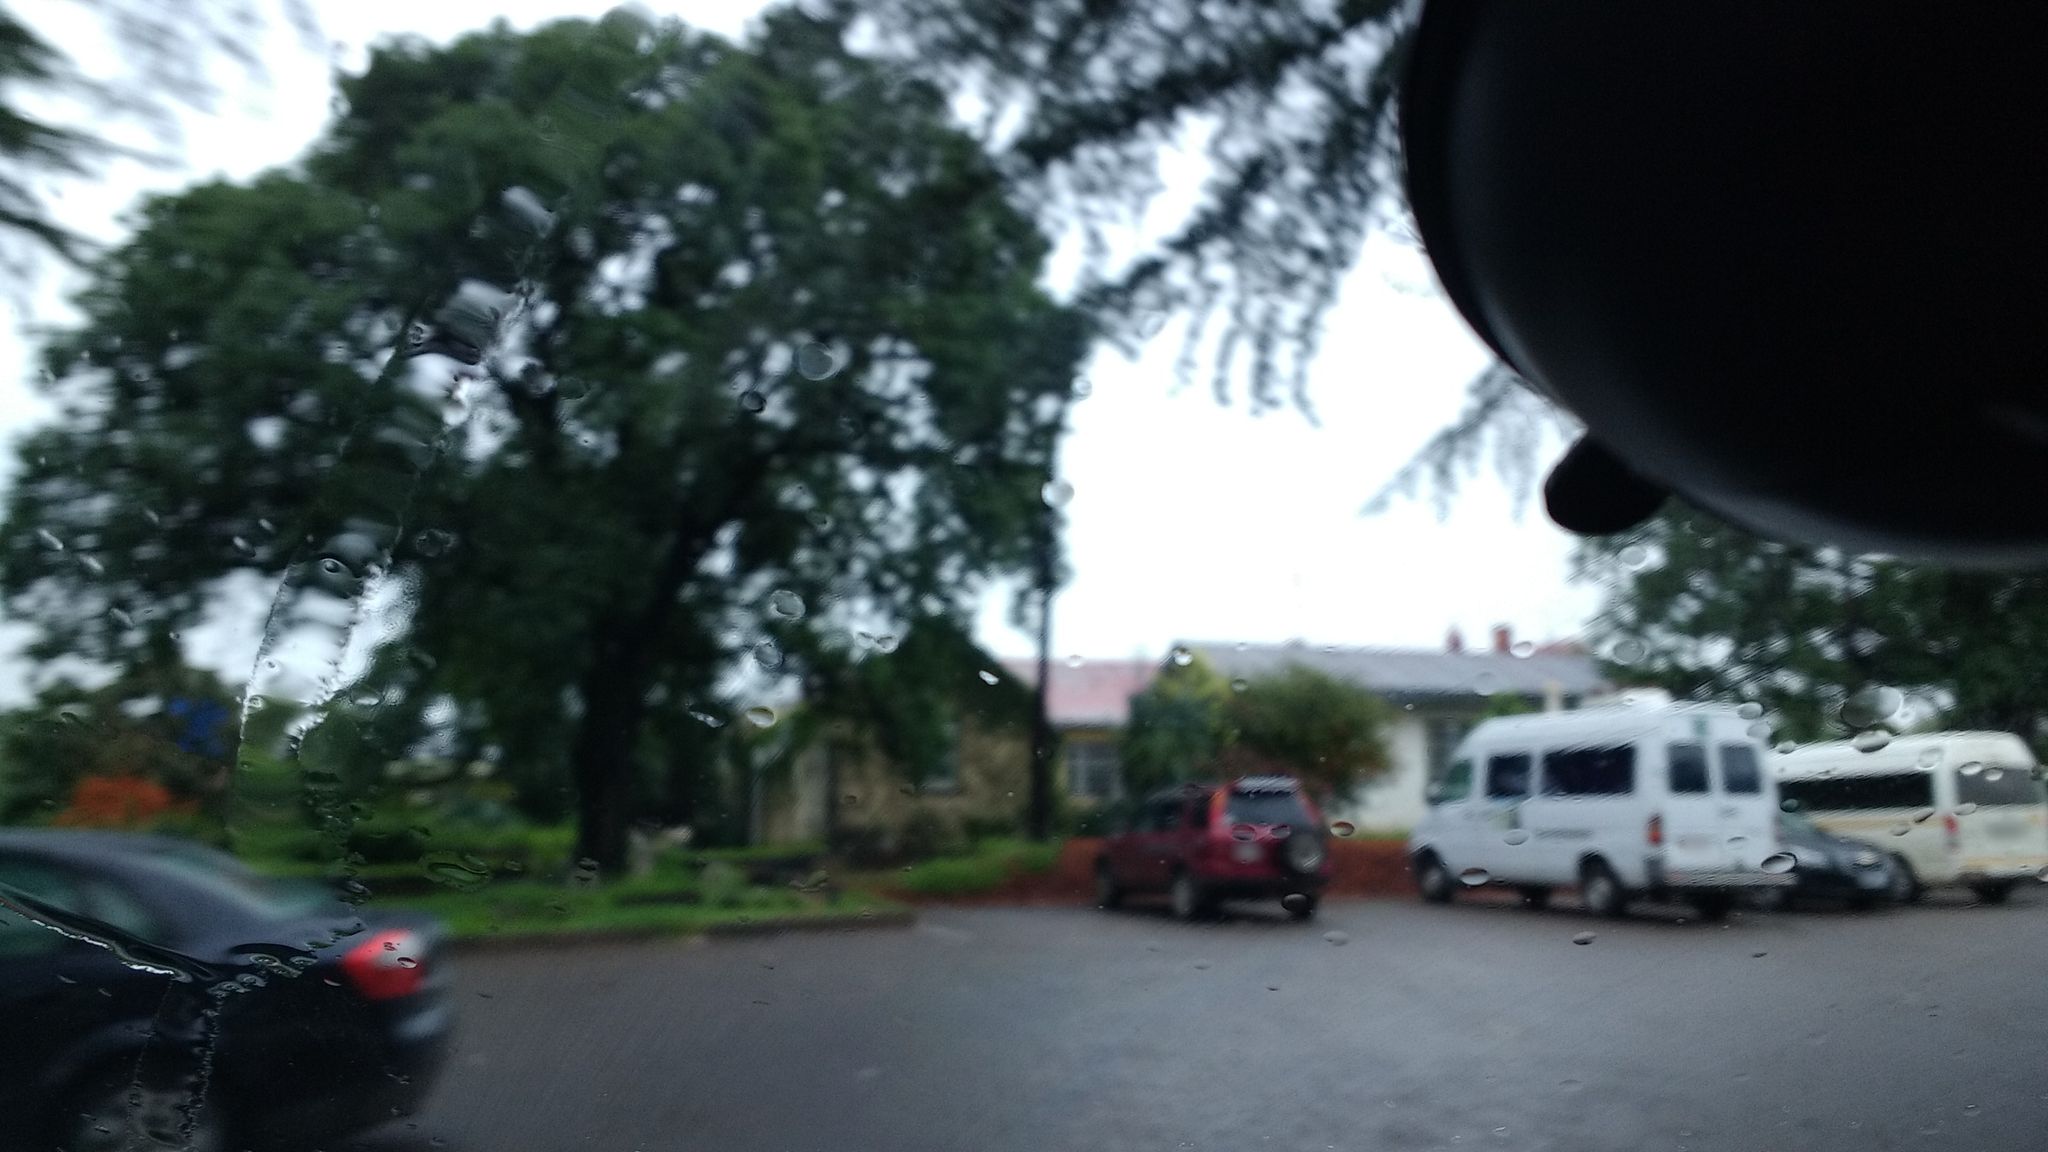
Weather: clear
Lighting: day
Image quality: slightly poor
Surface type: driving surface
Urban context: urban centre
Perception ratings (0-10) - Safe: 4.45, Lively: 6.56, Beautiful: 9.33, Boring: 1.3, Depressing: 4.09, Wealthy: 6.34